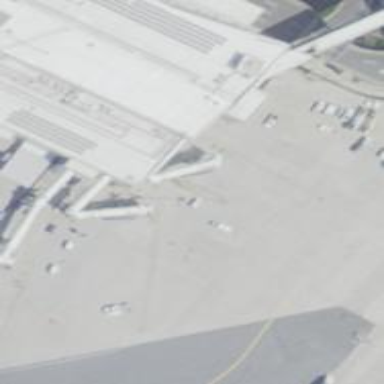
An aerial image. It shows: Airport gate.